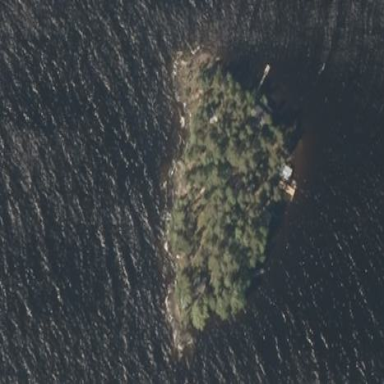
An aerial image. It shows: Island.